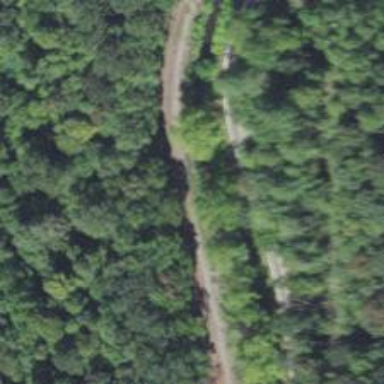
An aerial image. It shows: Rail spur service.